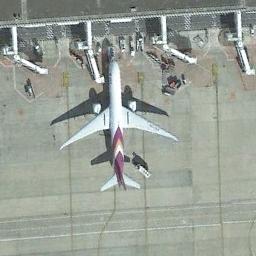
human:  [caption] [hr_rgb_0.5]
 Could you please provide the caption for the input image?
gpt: A white plane with the gradient red mark parked next to the boarding bridges of a terminal and some facilities and cars beside .

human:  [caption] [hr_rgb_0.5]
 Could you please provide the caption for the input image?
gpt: An airplane with a garnet red pattern was parked in the marked space on the airport .

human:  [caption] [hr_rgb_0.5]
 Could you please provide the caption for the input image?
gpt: One aircraft parked at one gate and the other three gates were empty .

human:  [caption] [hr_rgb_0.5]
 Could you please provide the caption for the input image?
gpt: There is an airplane parked next to the terminal .

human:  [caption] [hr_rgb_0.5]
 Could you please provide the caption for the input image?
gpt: A plane stops at the airport near the grass .